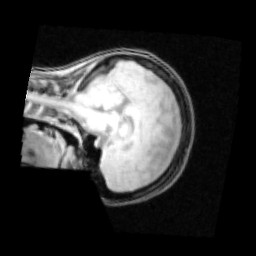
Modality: PDw
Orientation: sagittal
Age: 17
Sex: female
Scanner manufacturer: siemens
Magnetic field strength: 3 T
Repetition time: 0.25 s
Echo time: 0.00103 s